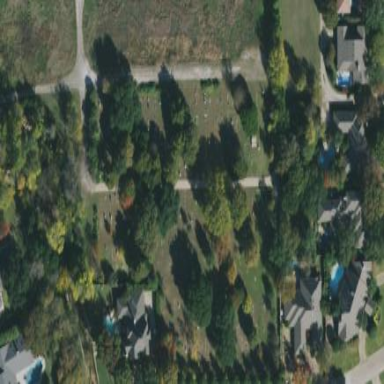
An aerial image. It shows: Cemetery.